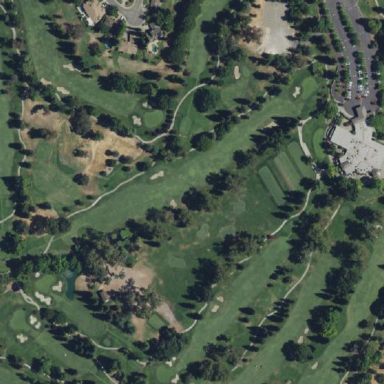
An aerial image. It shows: Golf course surrounded by greenery.